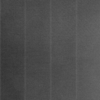
Label: dusty